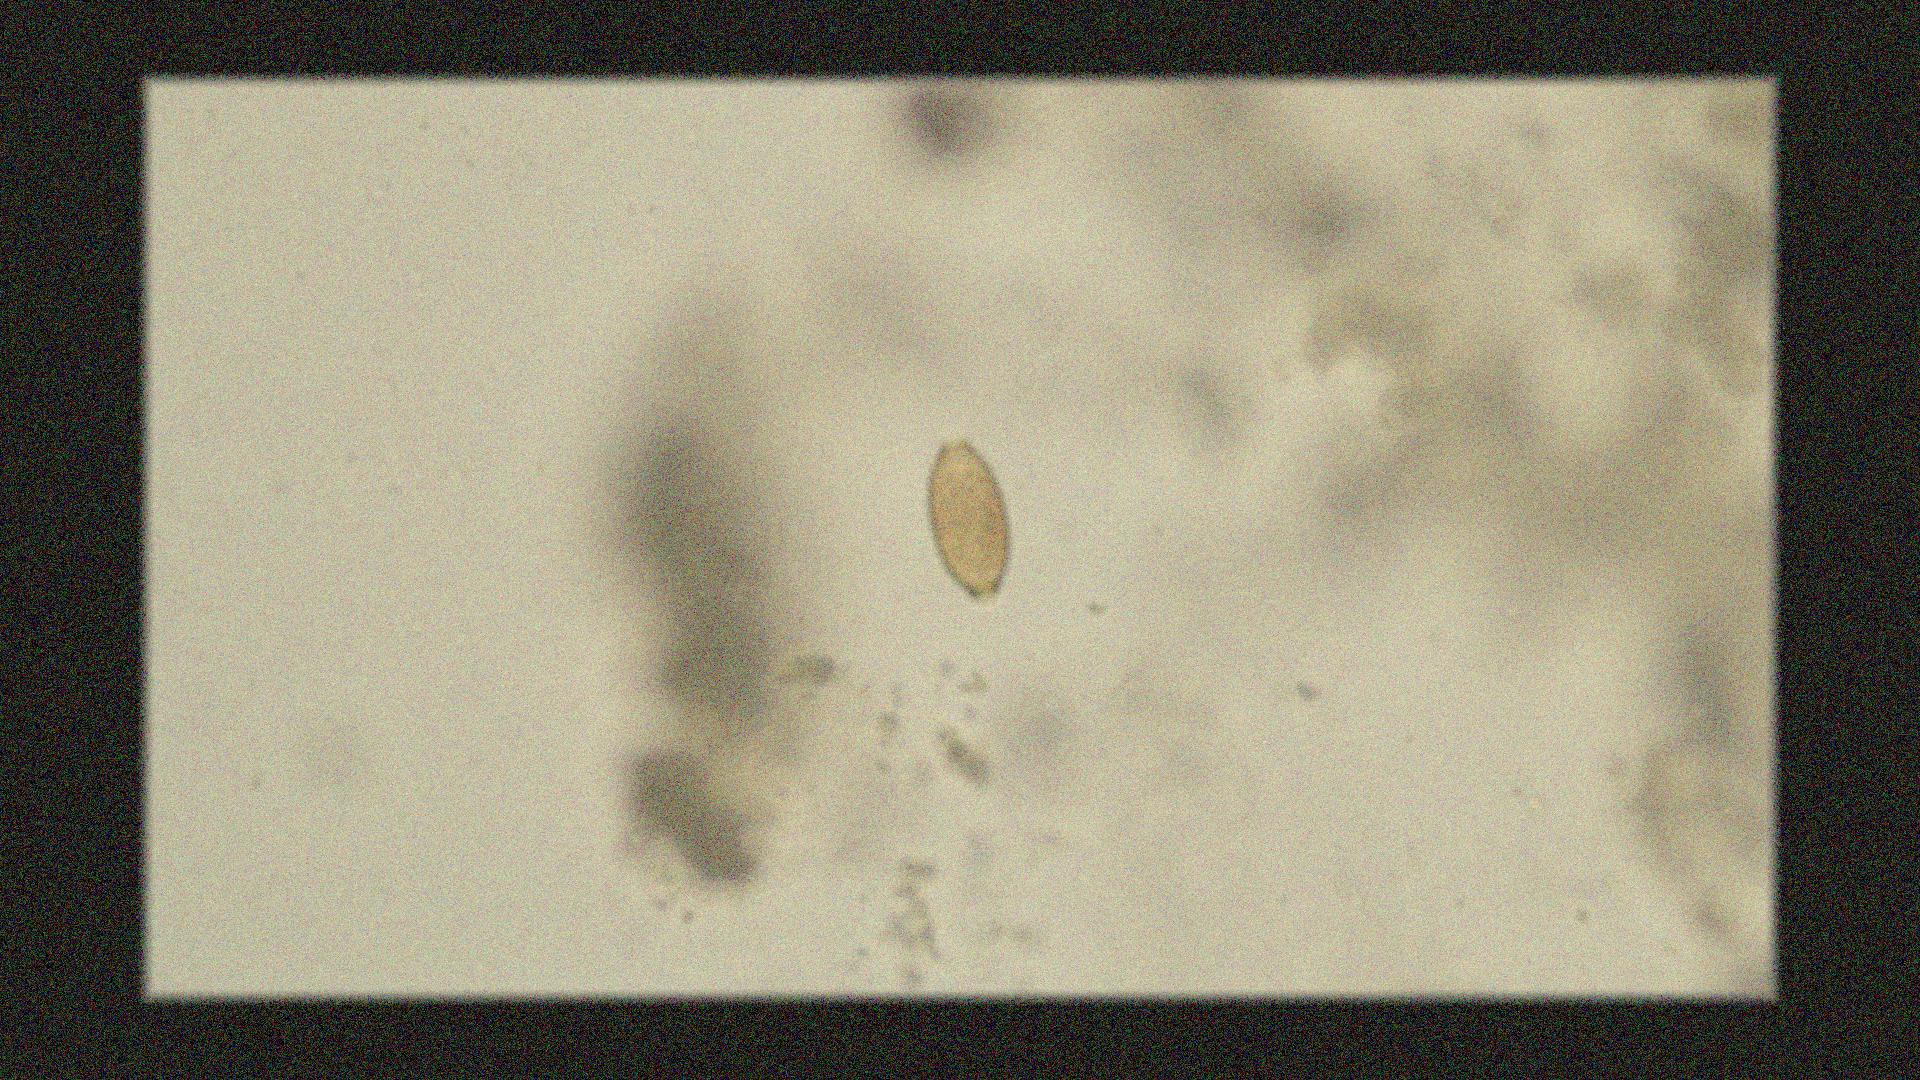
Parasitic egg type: Trichuris trichiura